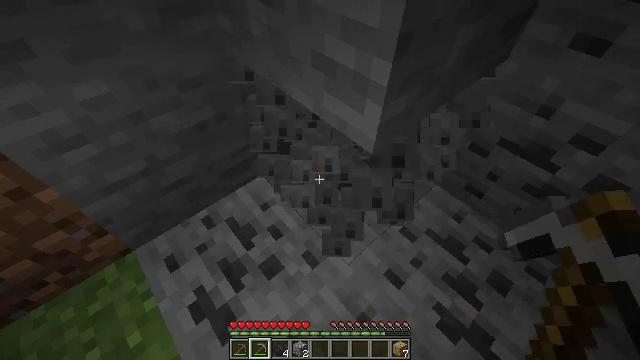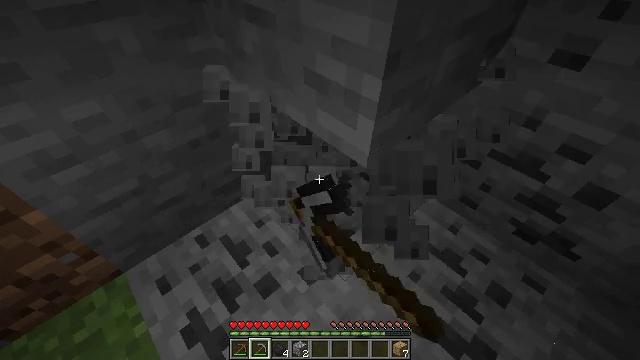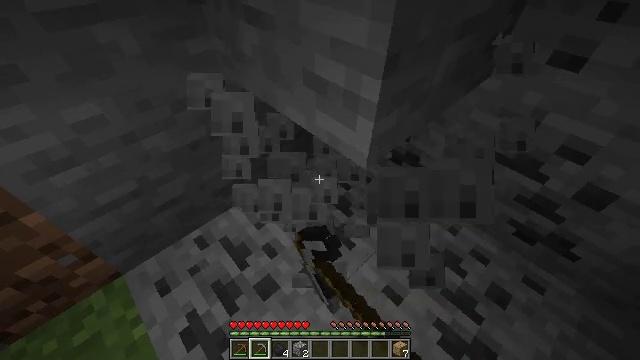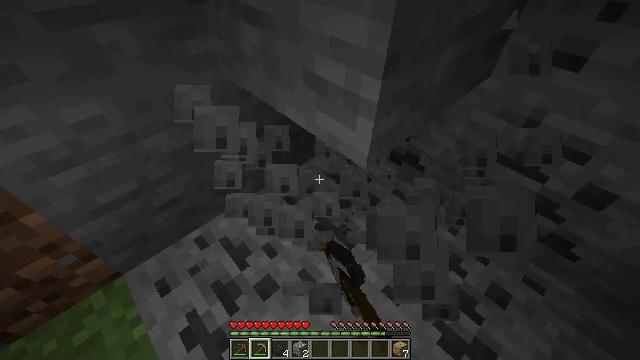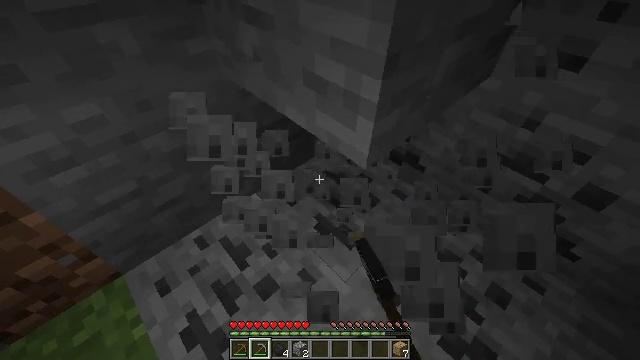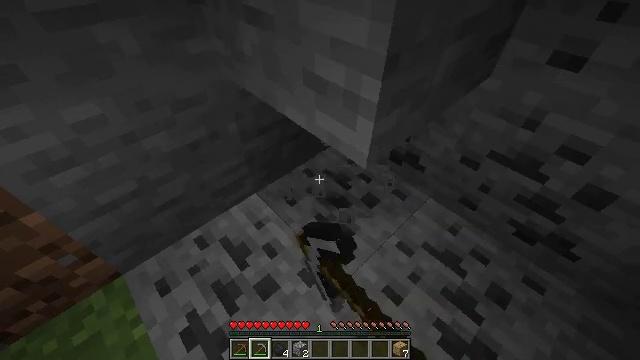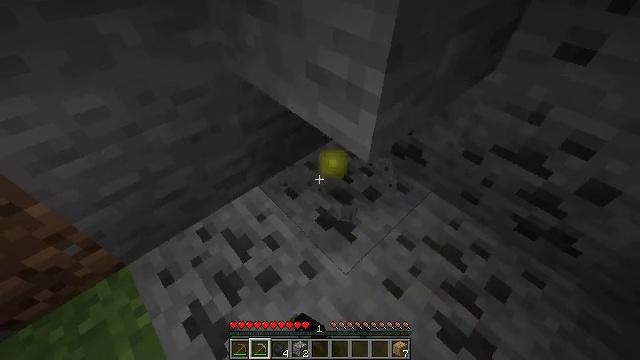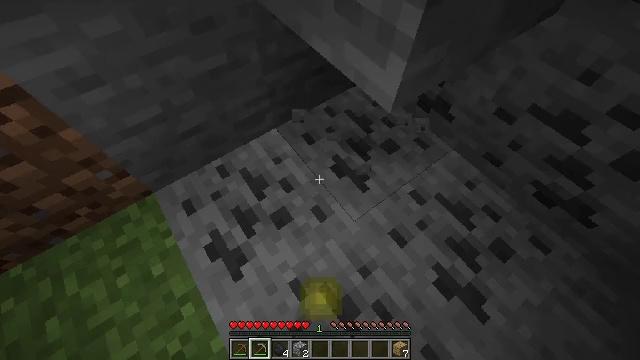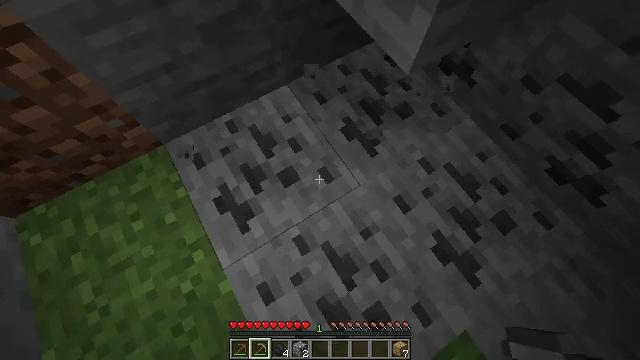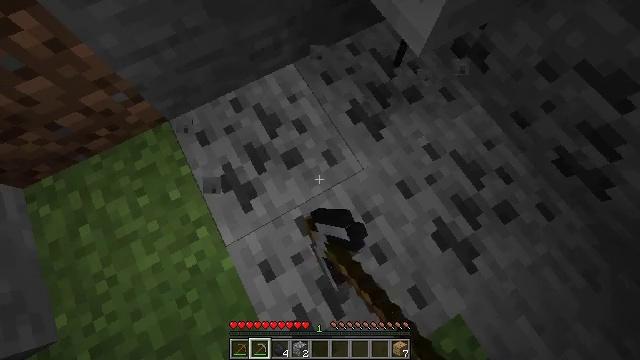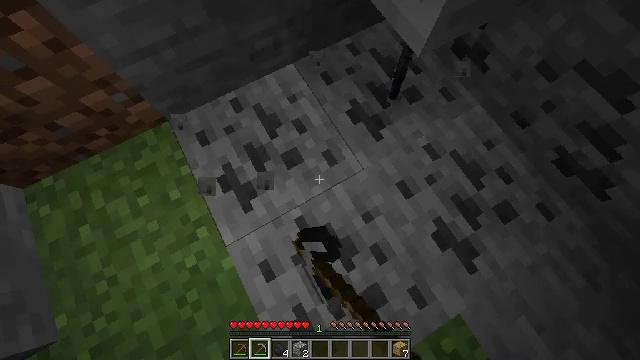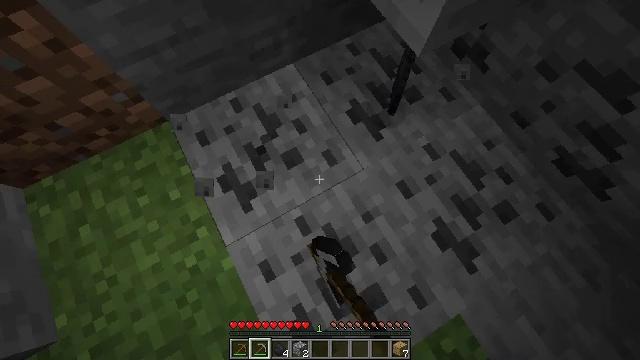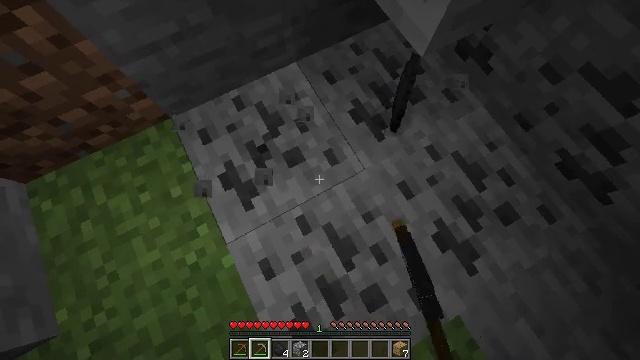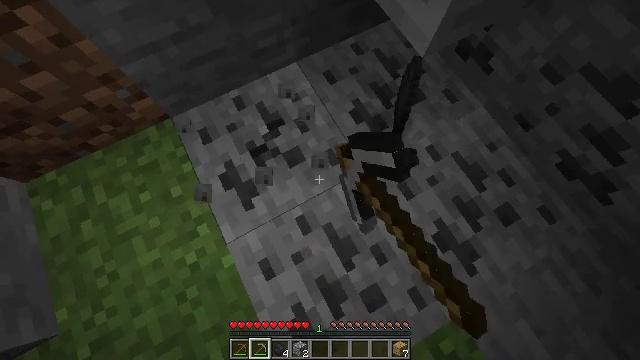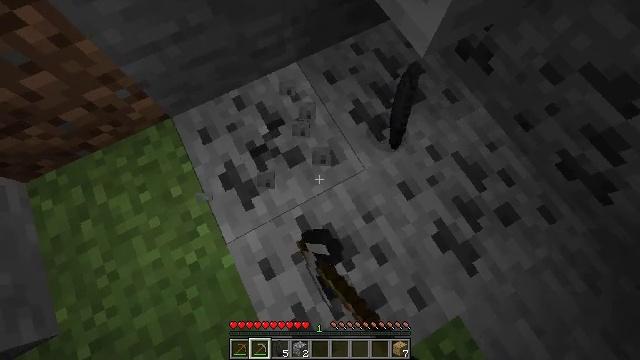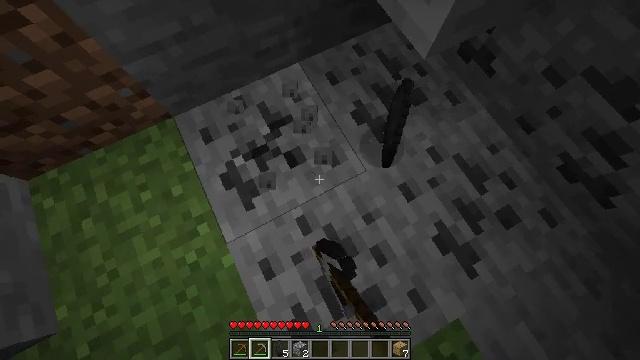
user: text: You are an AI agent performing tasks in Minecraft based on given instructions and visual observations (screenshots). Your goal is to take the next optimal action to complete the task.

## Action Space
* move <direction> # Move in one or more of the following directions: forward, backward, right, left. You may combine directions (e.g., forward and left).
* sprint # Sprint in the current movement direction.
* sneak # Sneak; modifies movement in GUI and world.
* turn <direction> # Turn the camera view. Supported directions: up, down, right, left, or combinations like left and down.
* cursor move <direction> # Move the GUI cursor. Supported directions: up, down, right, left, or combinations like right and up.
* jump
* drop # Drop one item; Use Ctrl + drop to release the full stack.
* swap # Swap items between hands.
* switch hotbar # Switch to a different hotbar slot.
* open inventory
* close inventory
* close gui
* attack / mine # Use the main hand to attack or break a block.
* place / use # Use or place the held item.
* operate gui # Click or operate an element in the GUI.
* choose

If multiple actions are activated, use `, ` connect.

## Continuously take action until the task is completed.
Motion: motion action
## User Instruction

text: Break the coal ore to collect coal.
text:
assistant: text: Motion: turn right and up, attack / mine
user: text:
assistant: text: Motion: attack / mine
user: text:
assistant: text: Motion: attack / mine
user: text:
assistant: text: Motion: attack / mine
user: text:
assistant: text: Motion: attack / mine
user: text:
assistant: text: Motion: turn down, attack / mine
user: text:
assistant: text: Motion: turn left and down, attack / mine
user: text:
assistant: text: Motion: turn left and down, attack / mine
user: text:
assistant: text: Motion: turn left and down, attack / mine
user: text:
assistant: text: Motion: attack / mine
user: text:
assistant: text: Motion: attack / mine
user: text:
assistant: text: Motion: attack / mine
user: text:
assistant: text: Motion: attack / mine
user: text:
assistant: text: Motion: attack / mine
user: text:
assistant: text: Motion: attack / mine
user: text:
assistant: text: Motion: attack / mine
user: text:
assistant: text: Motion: turn left, attack / mine
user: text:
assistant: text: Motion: attack / mine
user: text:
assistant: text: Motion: turn left, attack / mine
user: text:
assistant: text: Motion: attack / mine
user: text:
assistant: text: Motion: attack / mine
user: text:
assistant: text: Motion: attack / mine
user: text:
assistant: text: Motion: attack / mine
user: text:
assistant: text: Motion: attack / mine
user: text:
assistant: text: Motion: attack / mine
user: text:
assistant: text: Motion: attack / mine
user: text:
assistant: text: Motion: attack / mine
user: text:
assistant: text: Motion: attack / mine
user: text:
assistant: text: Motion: attack / mine
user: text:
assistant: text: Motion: attack / mine